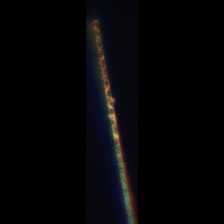
Taxon: Leptocylindrus
Group: Diatoms